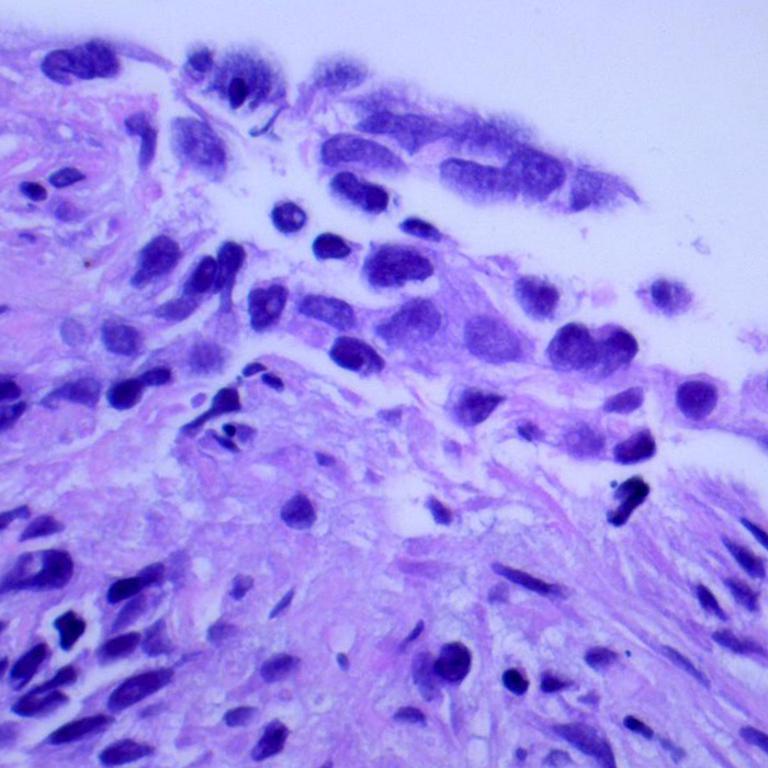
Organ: lung
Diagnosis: adenocarcinomas